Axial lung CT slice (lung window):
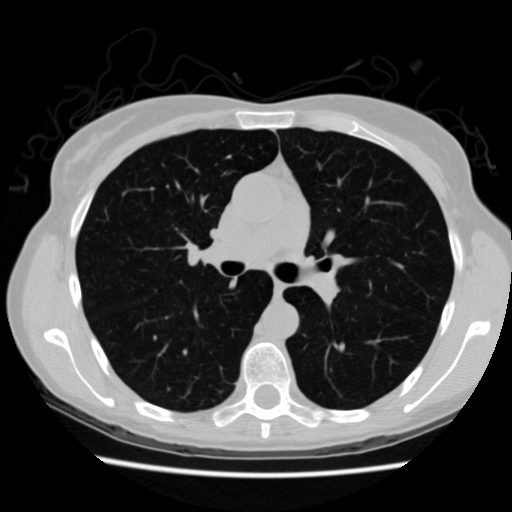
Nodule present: no